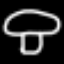
Label: mushroom